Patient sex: M
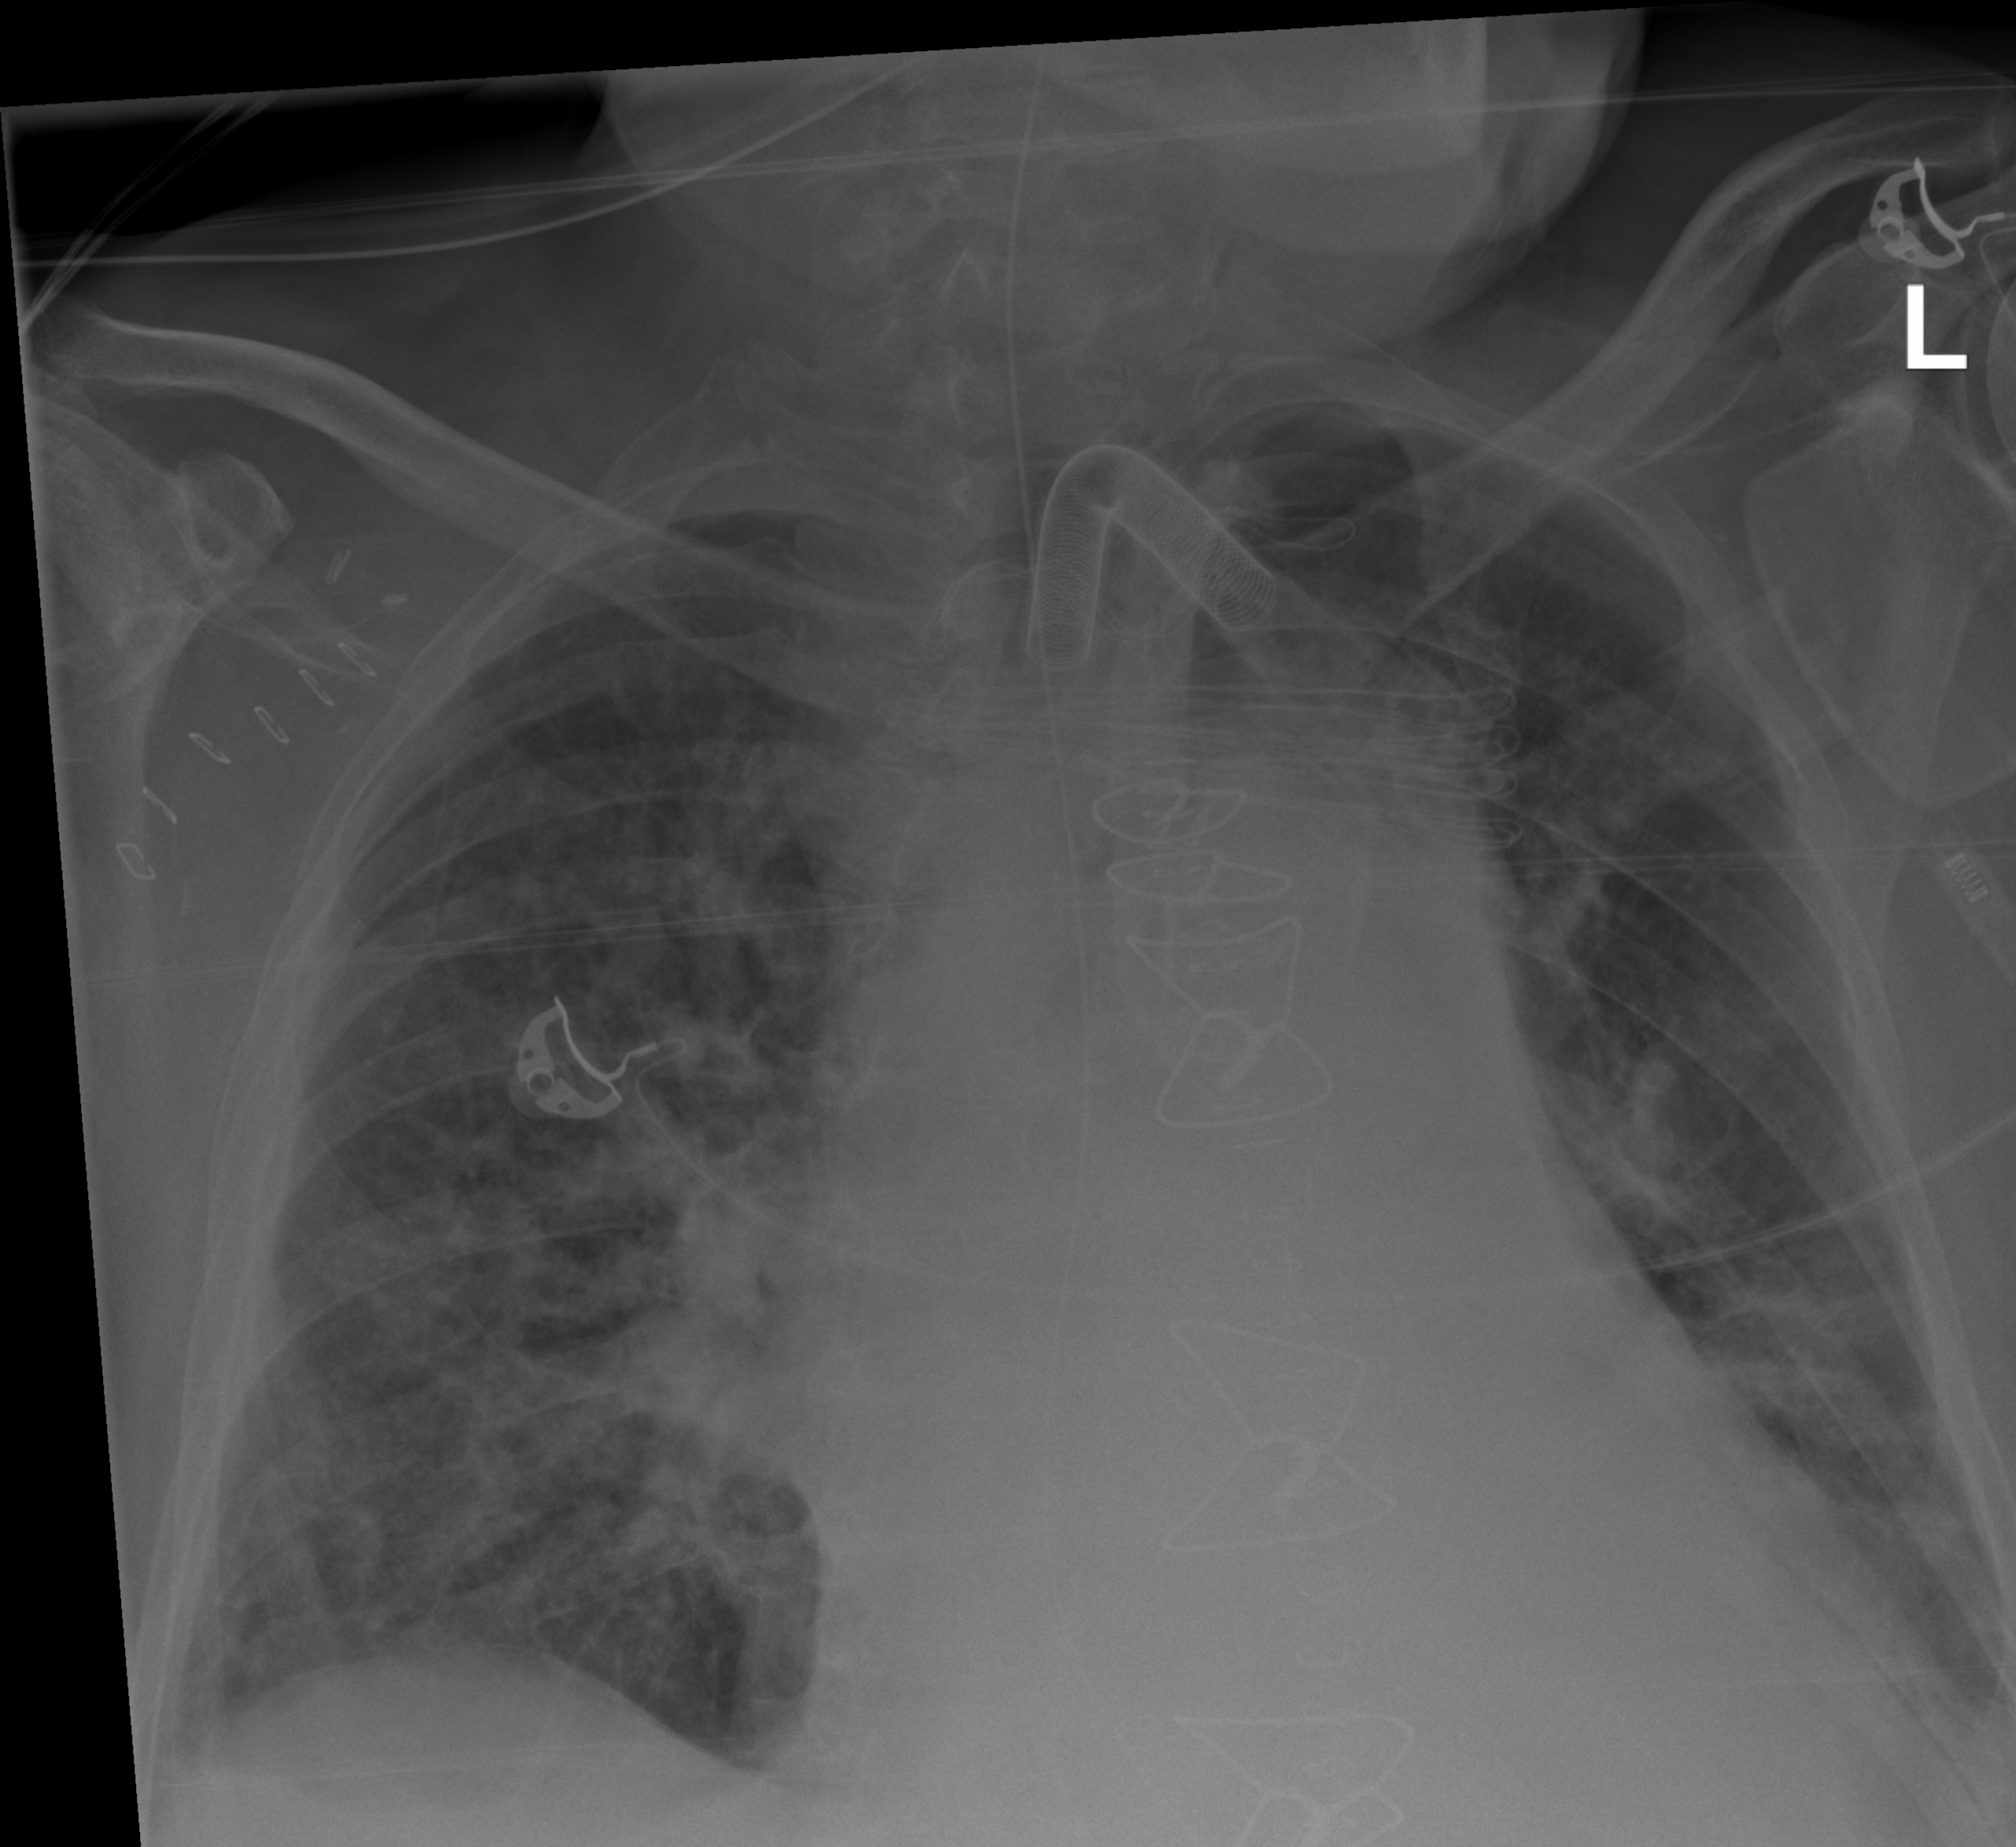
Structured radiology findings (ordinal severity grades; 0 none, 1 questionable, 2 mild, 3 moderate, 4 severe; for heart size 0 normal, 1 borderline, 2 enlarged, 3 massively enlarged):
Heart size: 2
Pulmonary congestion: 2
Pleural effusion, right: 1
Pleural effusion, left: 2
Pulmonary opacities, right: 2
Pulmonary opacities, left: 0
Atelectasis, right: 2
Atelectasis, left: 2